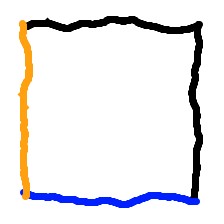
Shape: square